Aerial crown-view tile of a tropical tree (Barro Colorado Island, Panama), acquired 20240611:
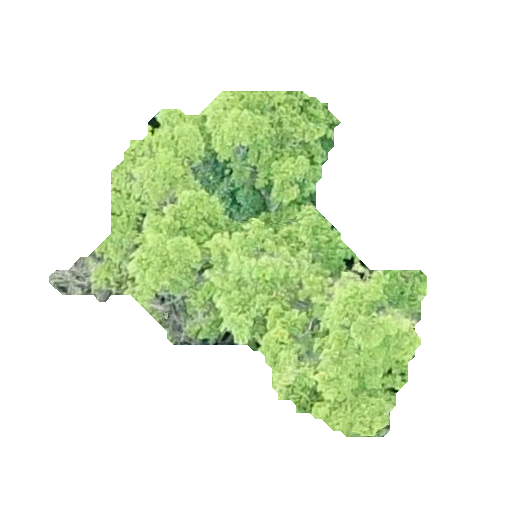
Species: Terminalia amazonia
GBIF accepted scientific name: Terminalia amazonica
Crown area: 107.218 m²